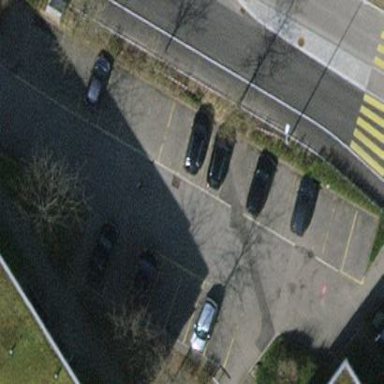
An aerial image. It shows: Parking area.